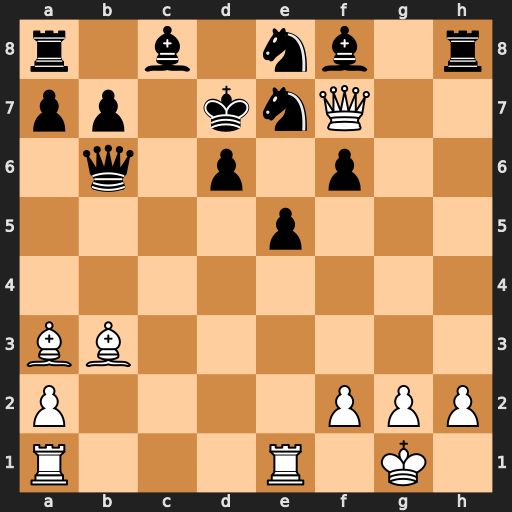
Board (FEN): r1b1nb1r/pp1knQ2/1q1p1p2/4p3/8/BB6/P4PPP/R3R1K1
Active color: w
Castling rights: -
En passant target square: -
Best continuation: Ba4+ Kd8 Qxe8+